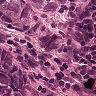
Metastatic tissue present: yes